Interaction volume radius: 10 \u00c5
Interaction volume height: 30 \u00c5
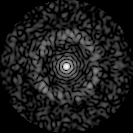
Disorder parameter: 0.8066